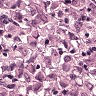
Metastatic tissue present: yes